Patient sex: M
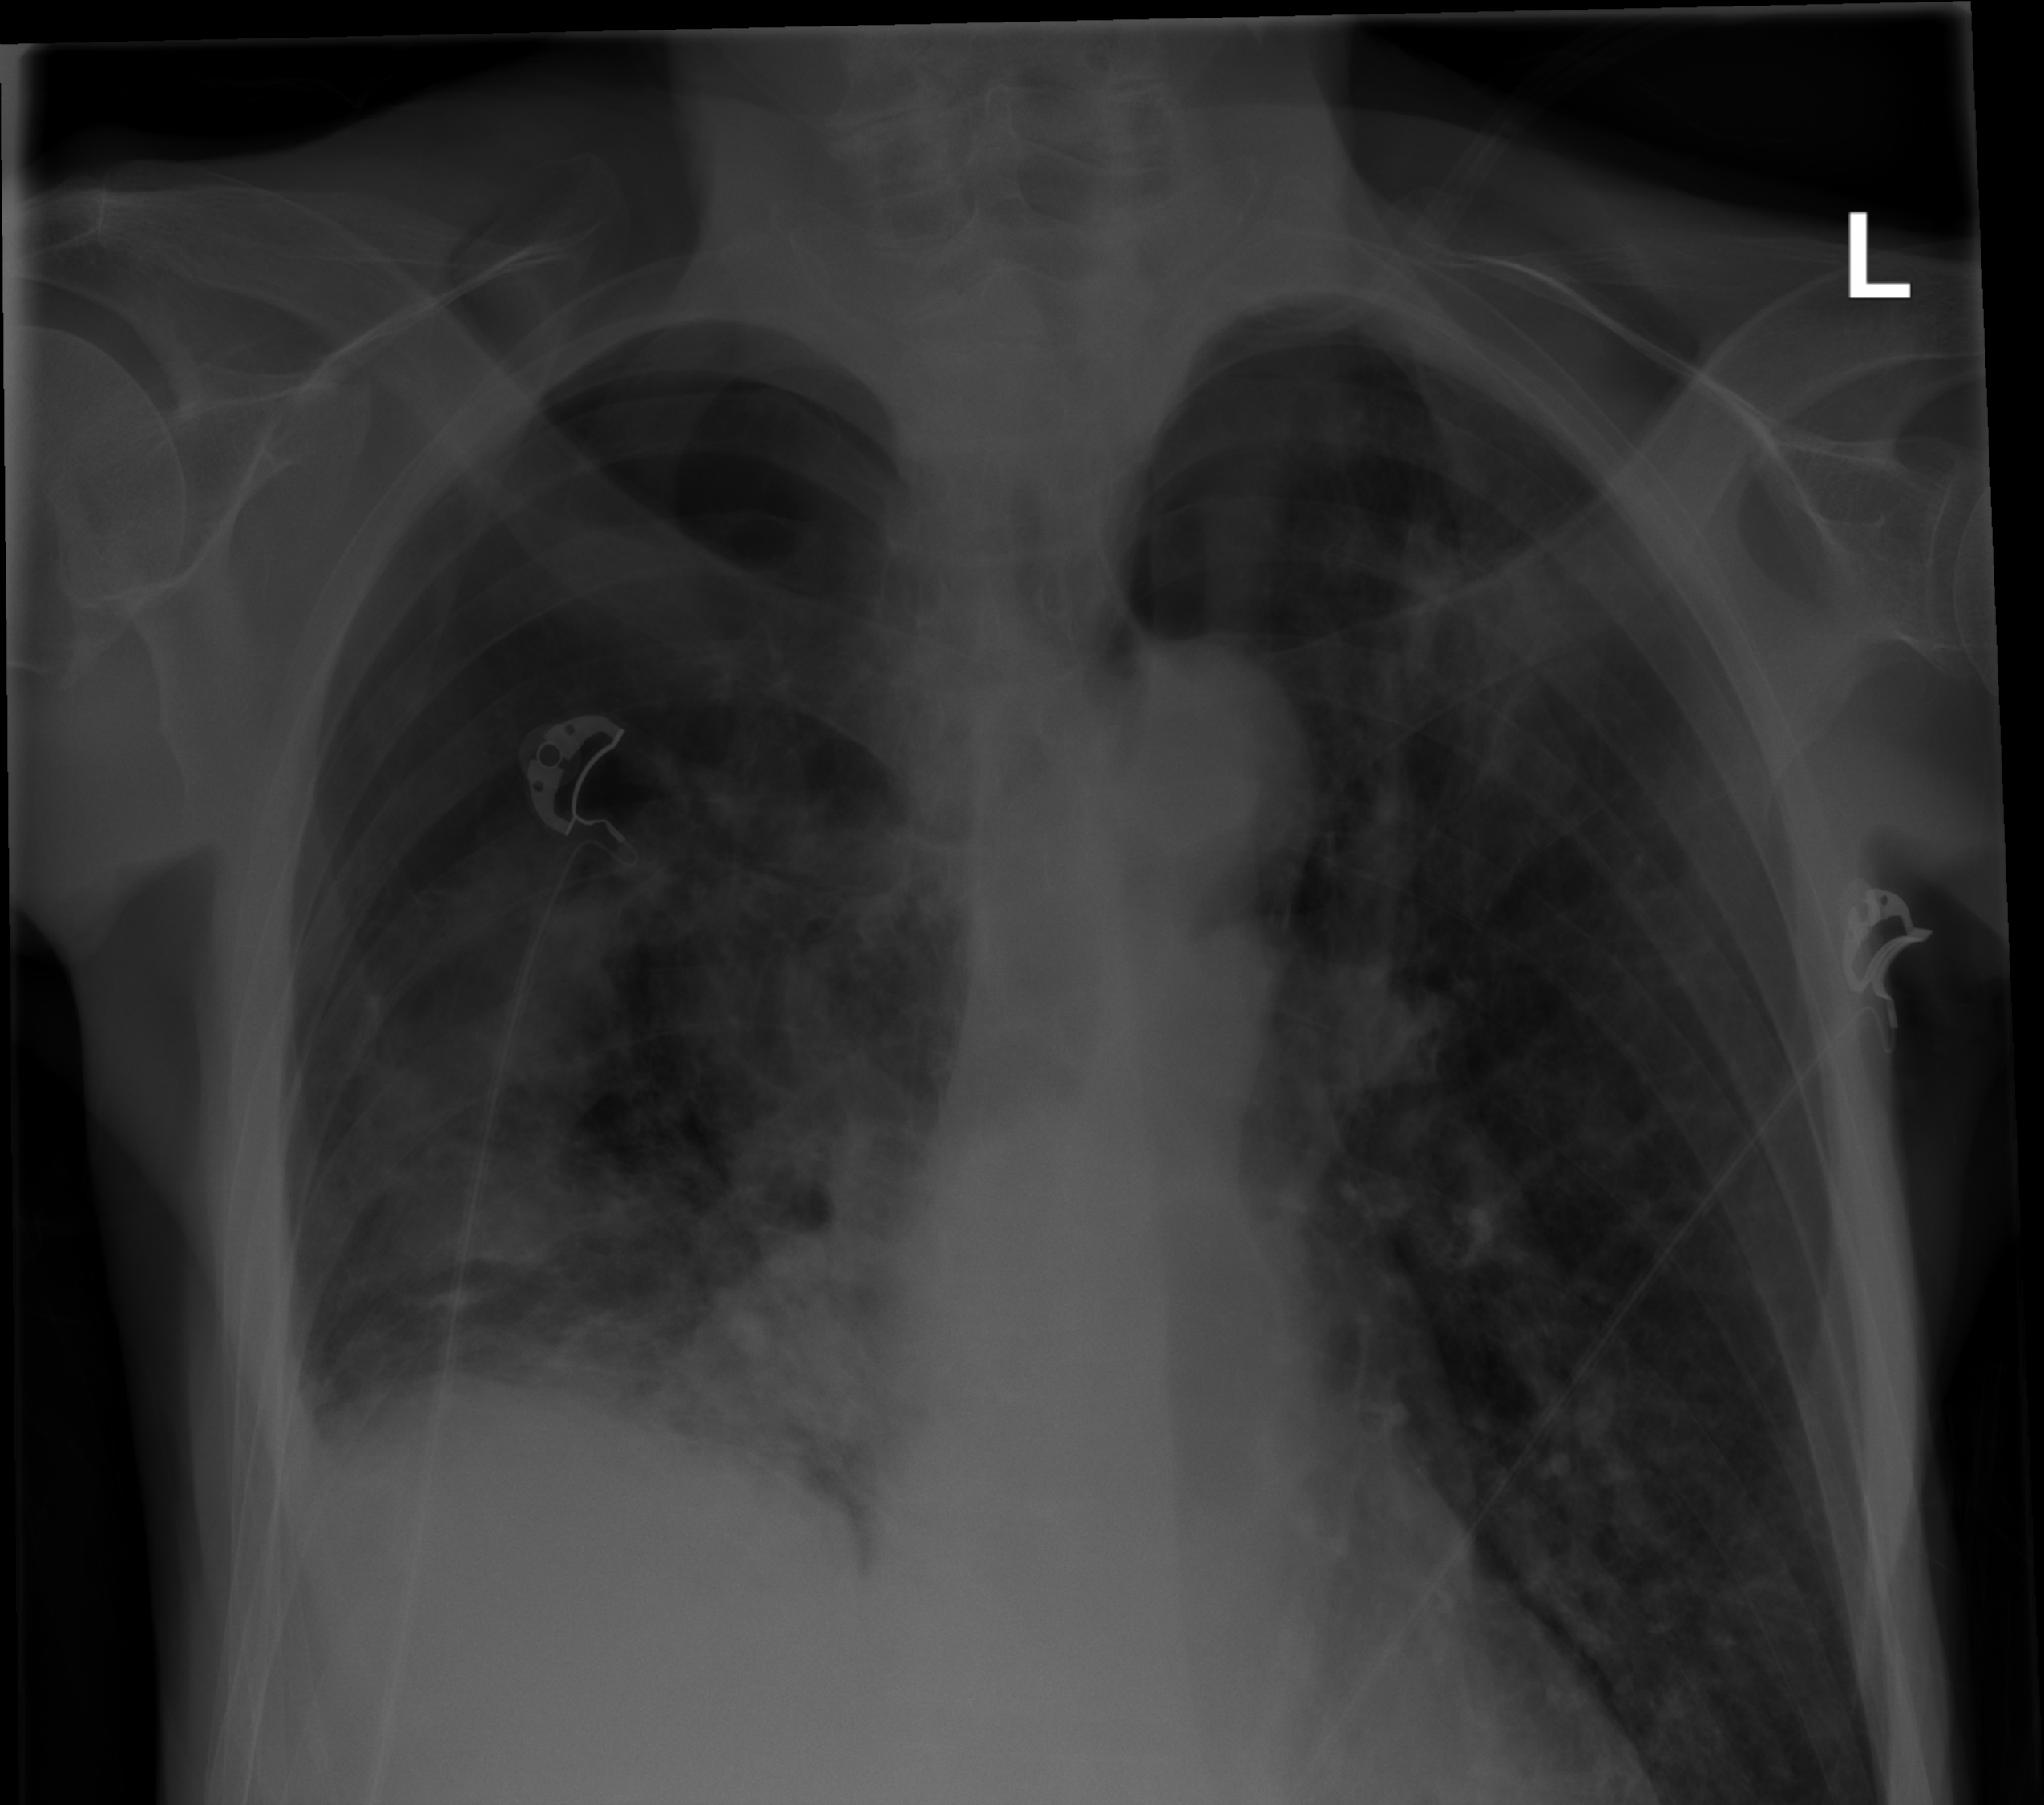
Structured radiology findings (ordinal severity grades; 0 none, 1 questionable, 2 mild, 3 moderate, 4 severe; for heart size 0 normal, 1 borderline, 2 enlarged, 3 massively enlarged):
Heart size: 0
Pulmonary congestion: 0
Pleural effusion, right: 0
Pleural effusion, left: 0
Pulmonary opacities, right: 2
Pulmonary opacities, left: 0
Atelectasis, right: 2
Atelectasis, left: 0